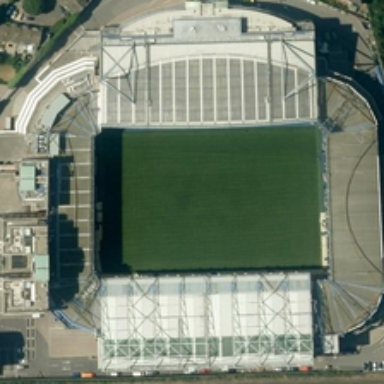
There is a huge stadium in the sun .